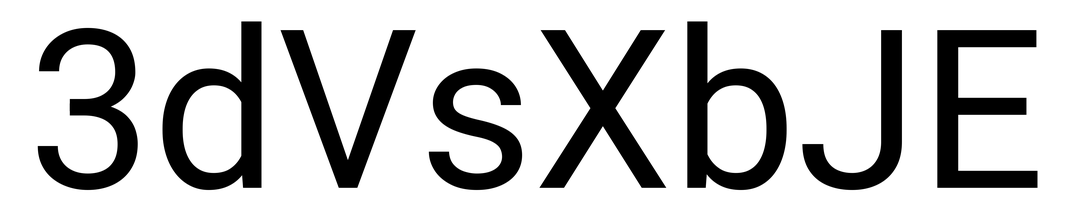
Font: Roboto_Regular